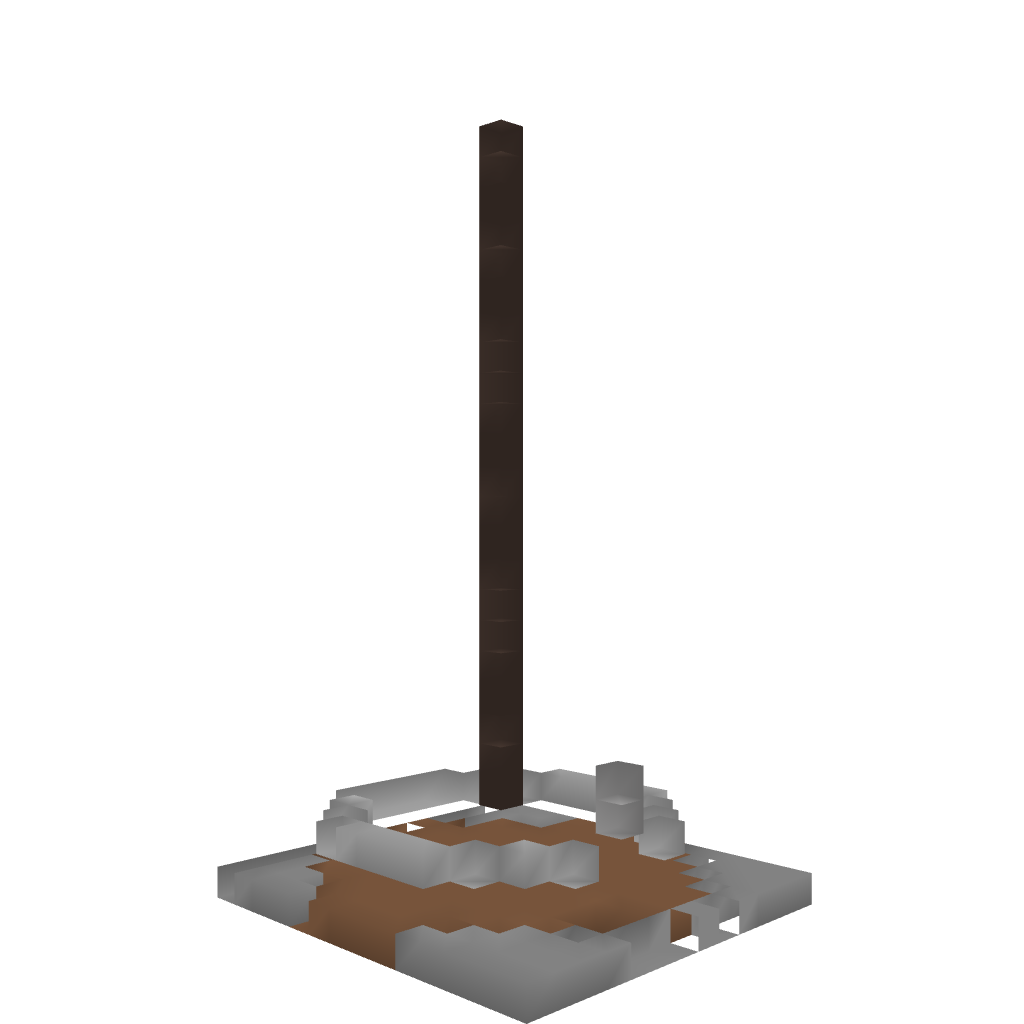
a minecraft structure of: Quartz Guard Tower